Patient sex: F
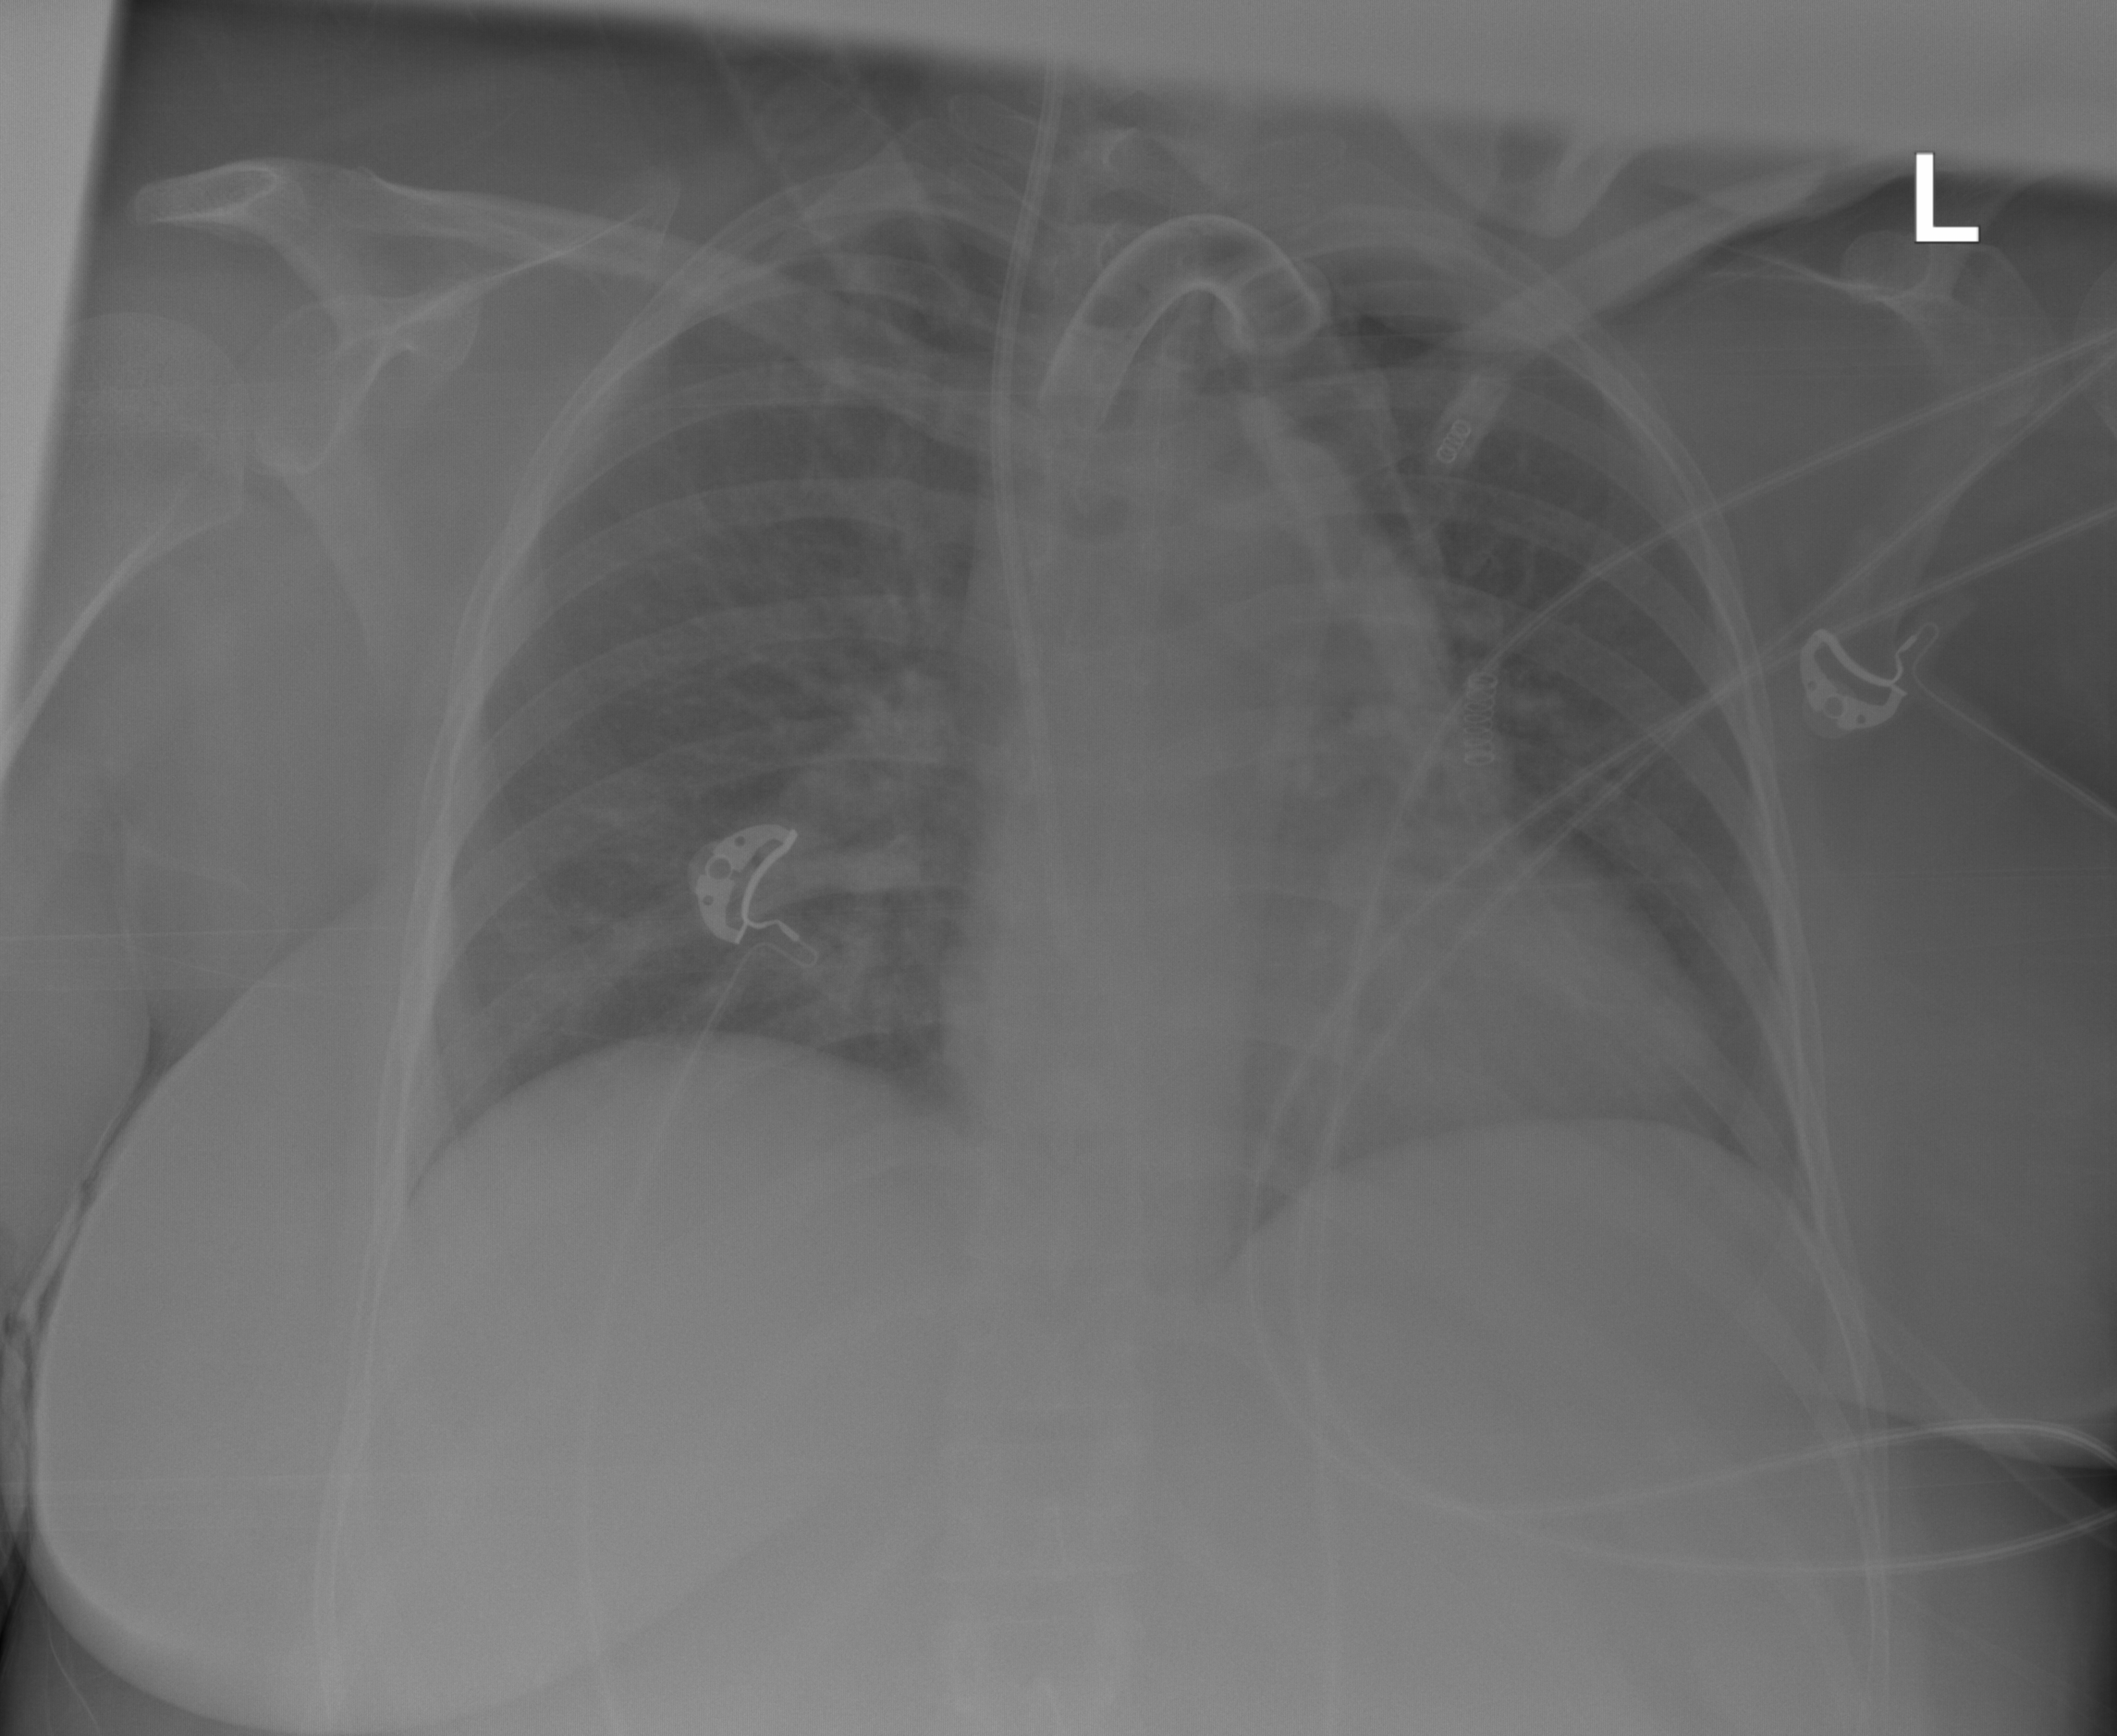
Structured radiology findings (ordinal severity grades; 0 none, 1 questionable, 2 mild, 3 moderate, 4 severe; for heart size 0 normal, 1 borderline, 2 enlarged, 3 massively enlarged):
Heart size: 0
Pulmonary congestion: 0
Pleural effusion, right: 0
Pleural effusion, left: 0
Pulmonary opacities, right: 0
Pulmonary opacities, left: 0
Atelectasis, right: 2
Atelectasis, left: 2